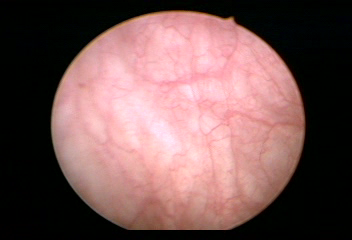
Modality: WLC
Class: Normal mucosa
Bladder cancer association: No